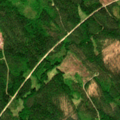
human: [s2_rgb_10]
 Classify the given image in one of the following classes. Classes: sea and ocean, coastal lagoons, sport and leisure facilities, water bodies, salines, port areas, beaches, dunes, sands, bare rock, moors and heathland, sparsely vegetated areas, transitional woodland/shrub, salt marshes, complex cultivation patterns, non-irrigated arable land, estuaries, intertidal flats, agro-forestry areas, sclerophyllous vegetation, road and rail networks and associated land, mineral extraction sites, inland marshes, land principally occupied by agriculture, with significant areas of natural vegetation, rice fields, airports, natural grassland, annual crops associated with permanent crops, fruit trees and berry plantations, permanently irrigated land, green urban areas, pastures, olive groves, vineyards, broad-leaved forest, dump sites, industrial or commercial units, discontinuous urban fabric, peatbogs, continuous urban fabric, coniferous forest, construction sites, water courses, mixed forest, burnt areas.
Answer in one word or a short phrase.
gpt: coniferous forest, mixed forest